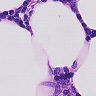
Metastatic tissue present: no